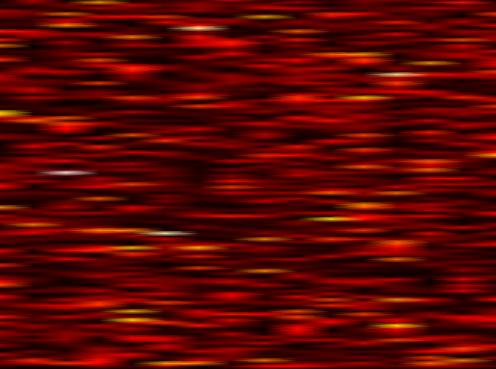
Label: OFDM